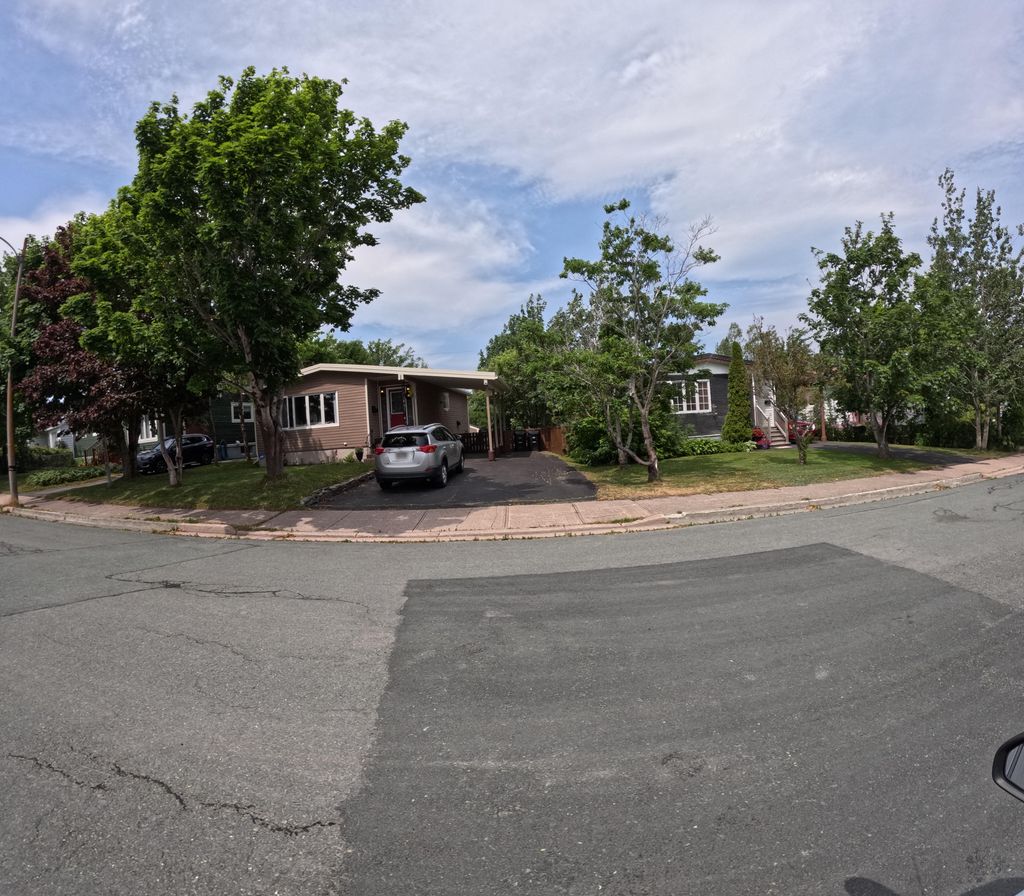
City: st_johns